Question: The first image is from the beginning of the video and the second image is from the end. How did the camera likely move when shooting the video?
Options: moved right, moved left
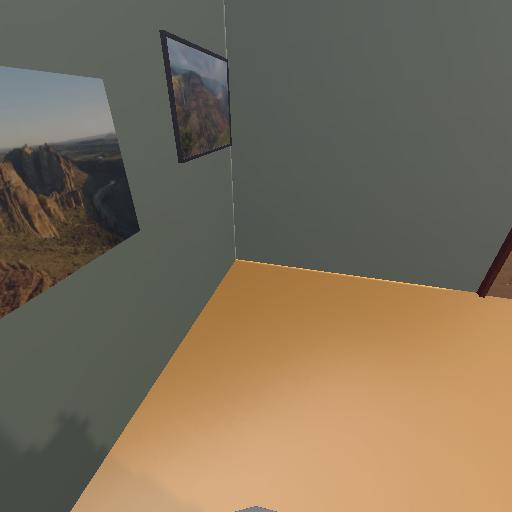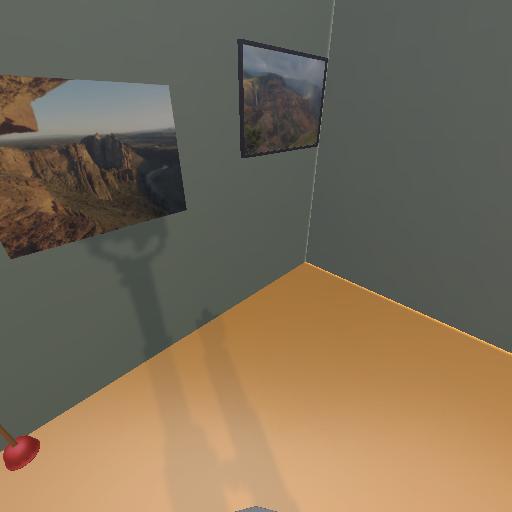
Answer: moved right